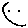
Label: moon